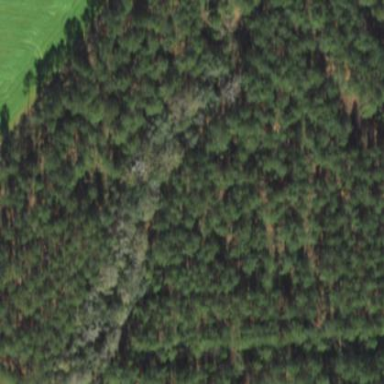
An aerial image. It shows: Serene woodland landscape.